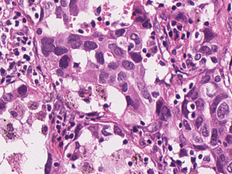
Tumor epithelial tissue: yes
Tumor-associated stroma tissue: yes
Normal tissue: no